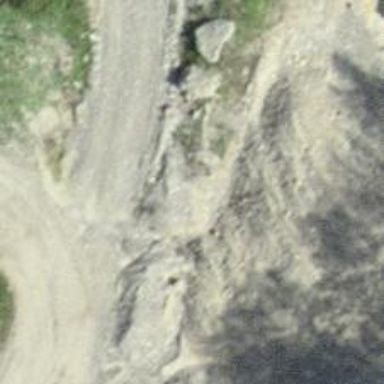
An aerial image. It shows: Unpaved driveway with service road designation.